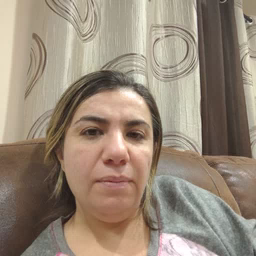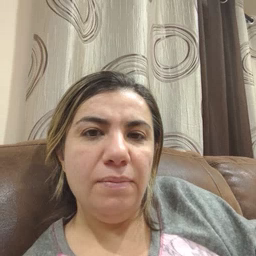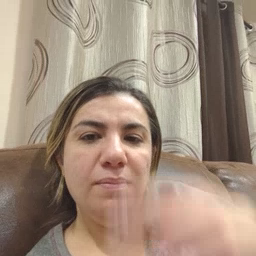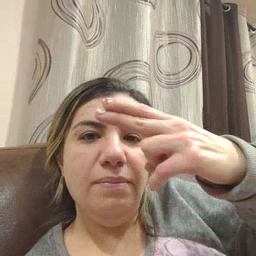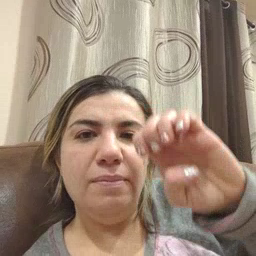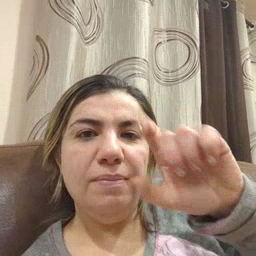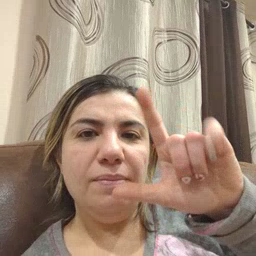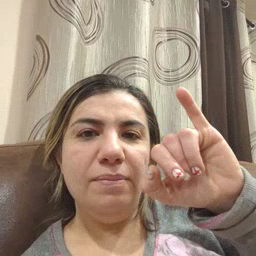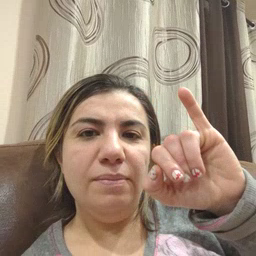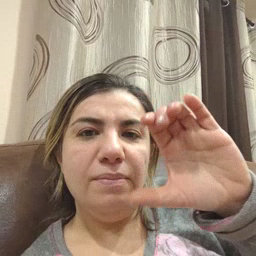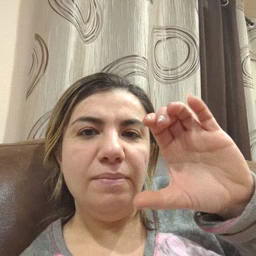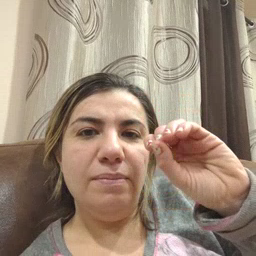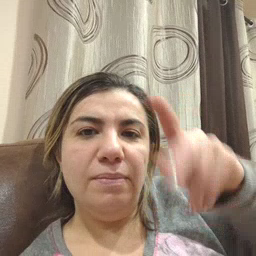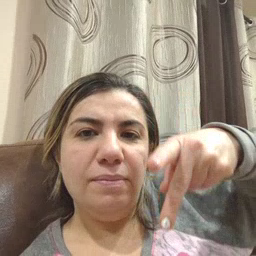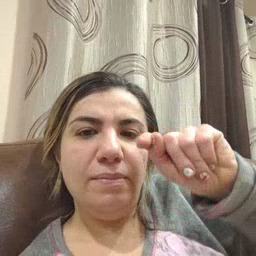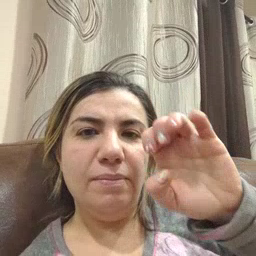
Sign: helicopter